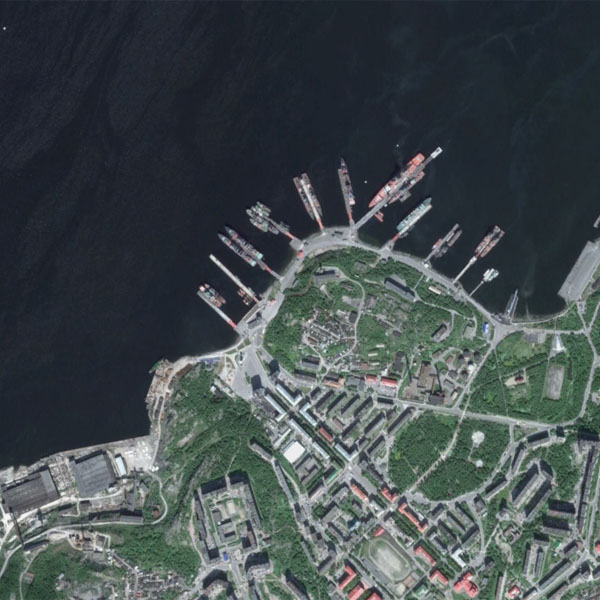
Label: Port